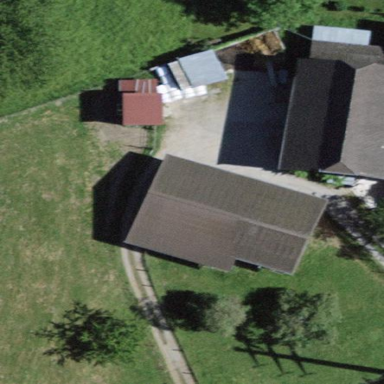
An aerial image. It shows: Shed.